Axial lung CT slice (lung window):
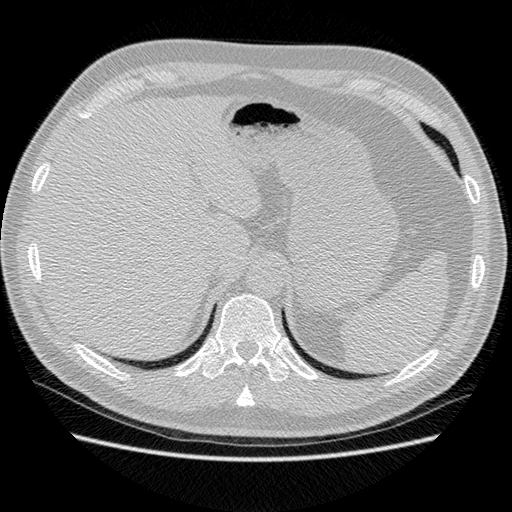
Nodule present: no